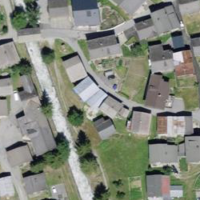
EUNIS habitat code: 54
Species observed at this site:
Angelica sylvestris